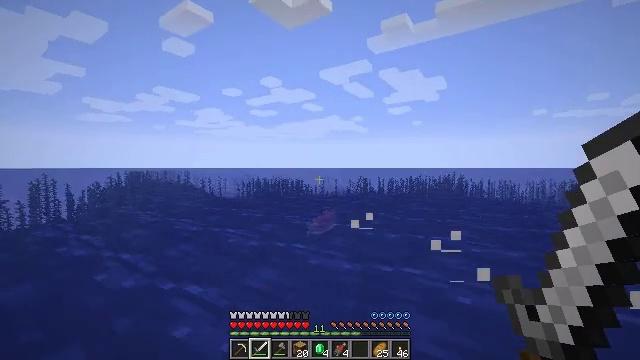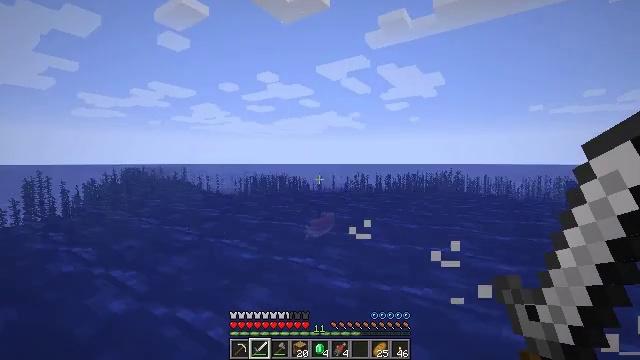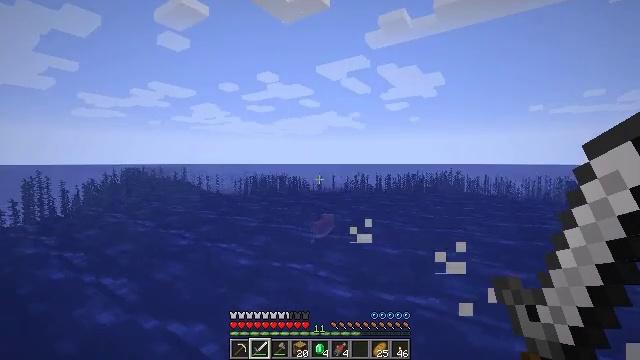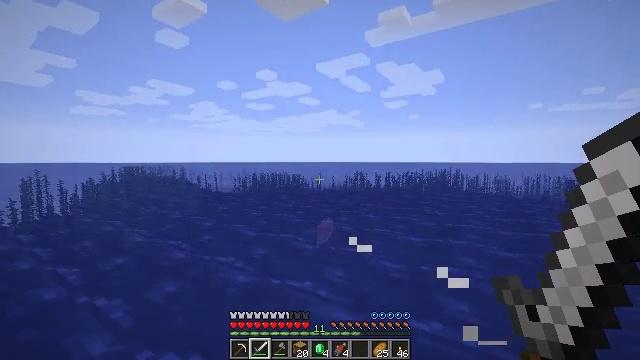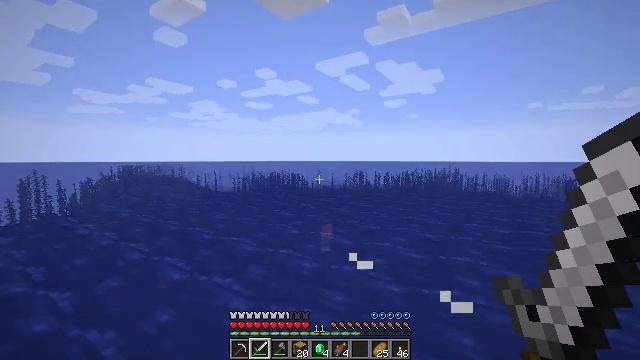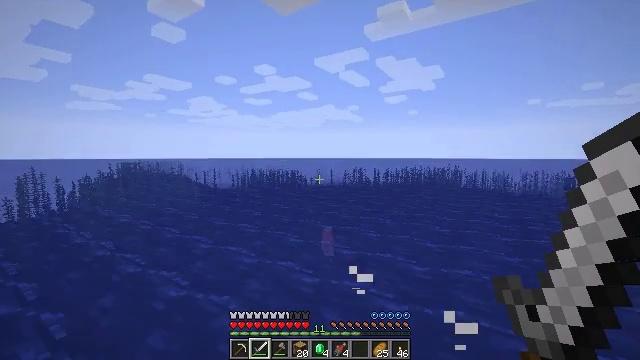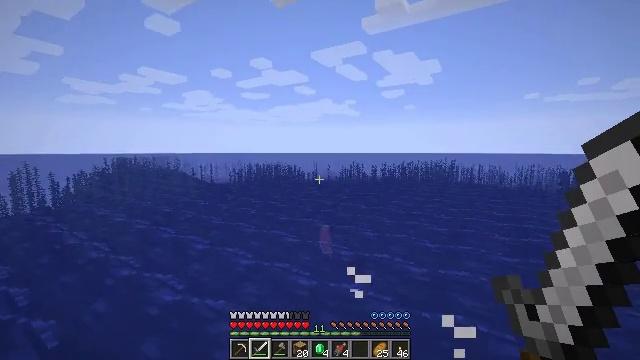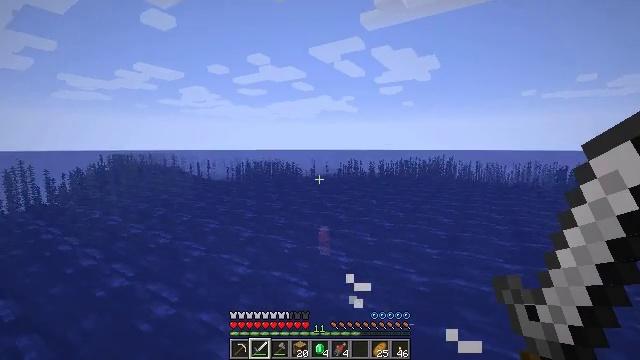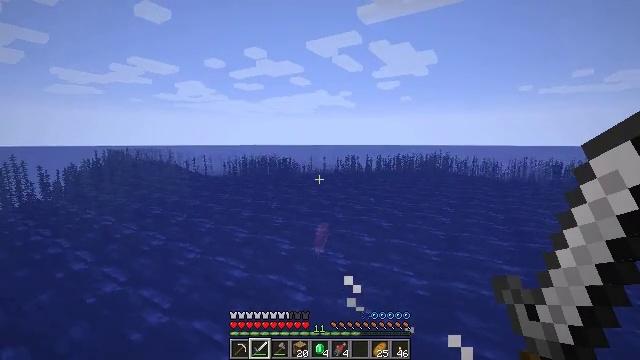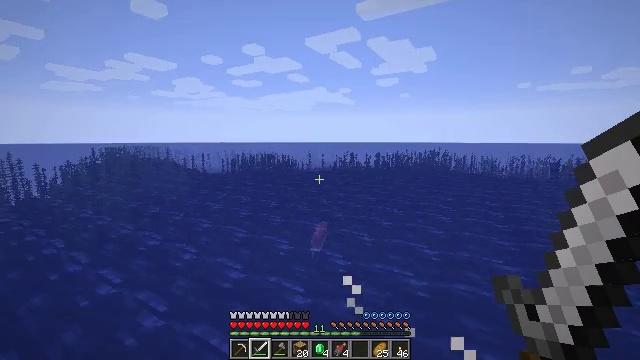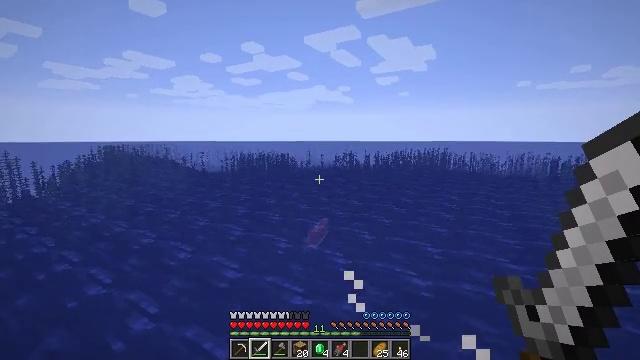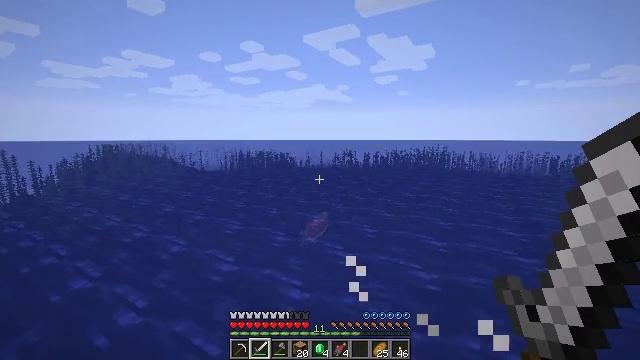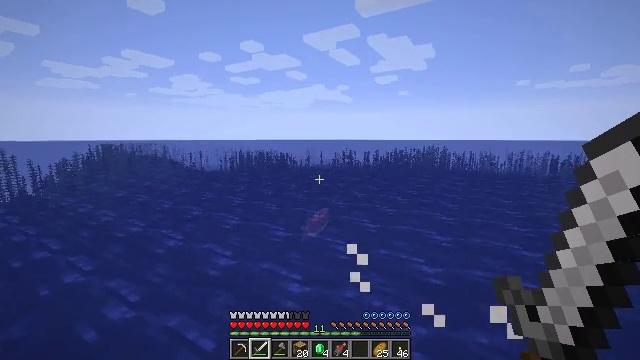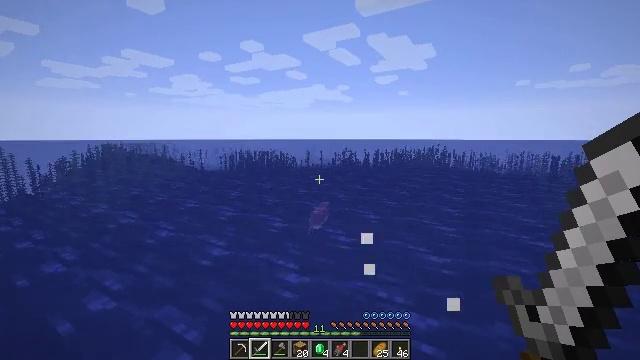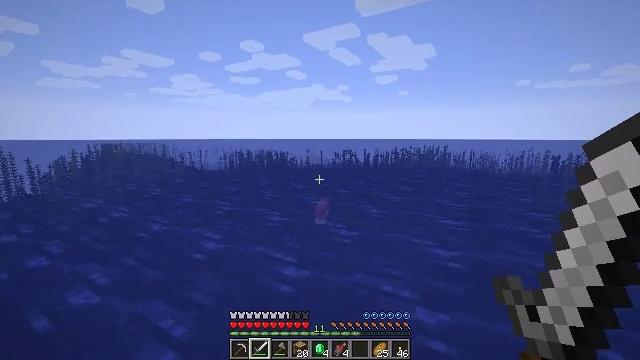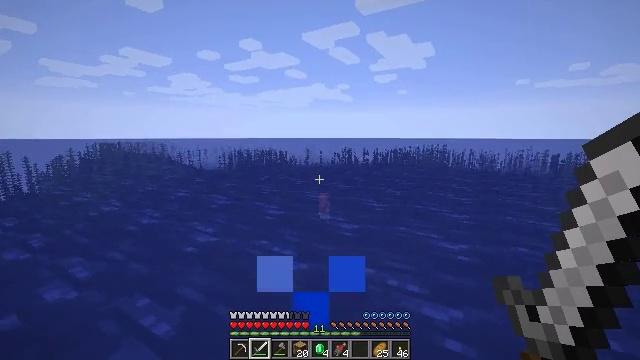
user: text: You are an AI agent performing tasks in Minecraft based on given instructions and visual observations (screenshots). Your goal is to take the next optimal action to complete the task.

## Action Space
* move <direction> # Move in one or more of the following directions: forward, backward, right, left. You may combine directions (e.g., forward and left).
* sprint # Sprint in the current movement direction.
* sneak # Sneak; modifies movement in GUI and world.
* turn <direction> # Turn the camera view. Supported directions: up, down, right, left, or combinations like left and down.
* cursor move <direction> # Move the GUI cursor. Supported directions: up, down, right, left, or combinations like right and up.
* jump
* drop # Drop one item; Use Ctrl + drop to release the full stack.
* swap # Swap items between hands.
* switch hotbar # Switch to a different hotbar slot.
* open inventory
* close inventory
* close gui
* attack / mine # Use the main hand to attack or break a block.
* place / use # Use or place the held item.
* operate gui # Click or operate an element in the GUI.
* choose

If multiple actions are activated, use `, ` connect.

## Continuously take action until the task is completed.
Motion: motion action
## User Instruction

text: Hunt a salmon.
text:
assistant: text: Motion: move forward, jump
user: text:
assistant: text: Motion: move forward, jump
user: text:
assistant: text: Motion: move forward, jump
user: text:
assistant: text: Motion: move forward, jump
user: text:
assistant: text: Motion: move forward
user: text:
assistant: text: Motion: move forward, turn down
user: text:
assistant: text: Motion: move forward
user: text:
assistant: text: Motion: move forward, turn down
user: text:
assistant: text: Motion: move forward
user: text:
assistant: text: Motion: move forward
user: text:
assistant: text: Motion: move forward
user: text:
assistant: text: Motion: move forward
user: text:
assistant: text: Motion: move forward
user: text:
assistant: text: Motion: move forward
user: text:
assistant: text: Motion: move forward
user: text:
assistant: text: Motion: move forward
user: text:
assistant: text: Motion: move forward
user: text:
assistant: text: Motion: move forward
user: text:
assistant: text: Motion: move forward
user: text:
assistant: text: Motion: move forward
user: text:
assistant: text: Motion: move forward
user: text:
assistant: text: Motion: move forward
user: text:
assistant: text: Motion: move forward
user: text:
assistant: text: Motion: move forward
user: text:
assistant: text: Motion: move forward
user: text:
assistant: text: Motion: move forward
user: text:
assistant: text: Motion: move forward
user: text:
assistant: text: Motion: move forward
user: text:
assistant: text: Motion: move forward, turn right and down
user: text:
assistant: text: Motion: move forward, turn right